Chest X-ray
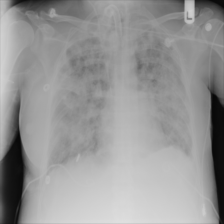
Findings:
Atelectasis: negative
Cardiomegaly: negative
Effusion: negative
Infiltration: positive
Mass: negative
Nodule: positive
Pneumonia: negative
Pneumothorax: negative
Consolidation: negative
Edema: negative
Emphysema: negative
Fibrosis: negative
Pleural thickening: negative
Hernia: negative